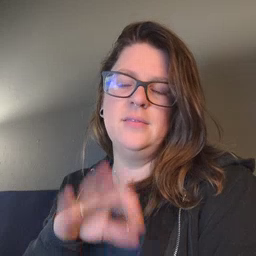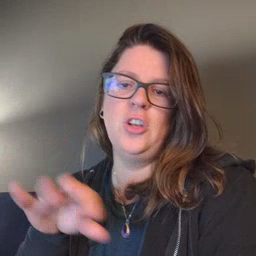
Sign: frenchfries